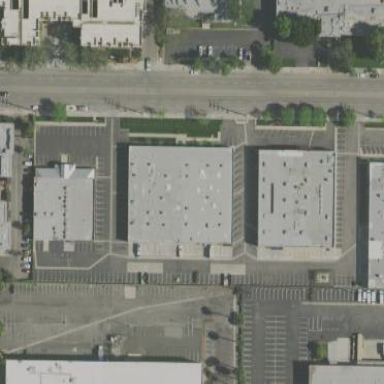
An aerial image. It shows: Commercial building.